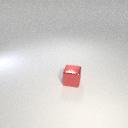
small red metal cube